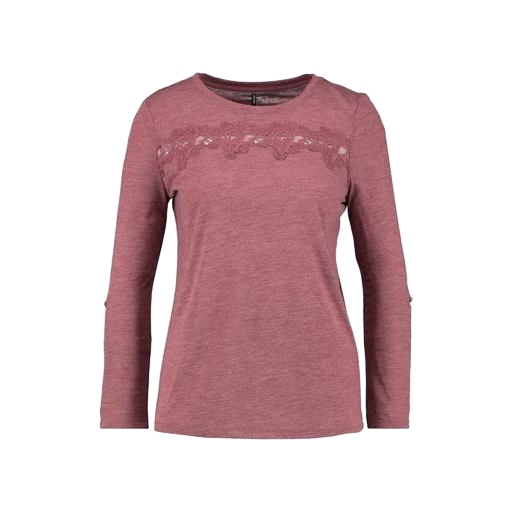
lace-yoke t-shirt, purple printed lace-yoke t-shirt only macy, long-sleeve t-shirt only macy, white background